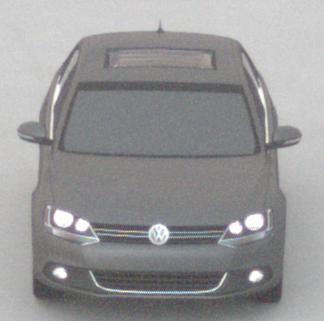
Make: VW
Model: Jetta 1.2 TSI
Detailed model: Jetta (IV)
Model produced from: 2011/01
Model produced until: 2014/08
Doors: 4
Color: gray
Road condition: dry road
Daytime: night
Contrast: low contrast